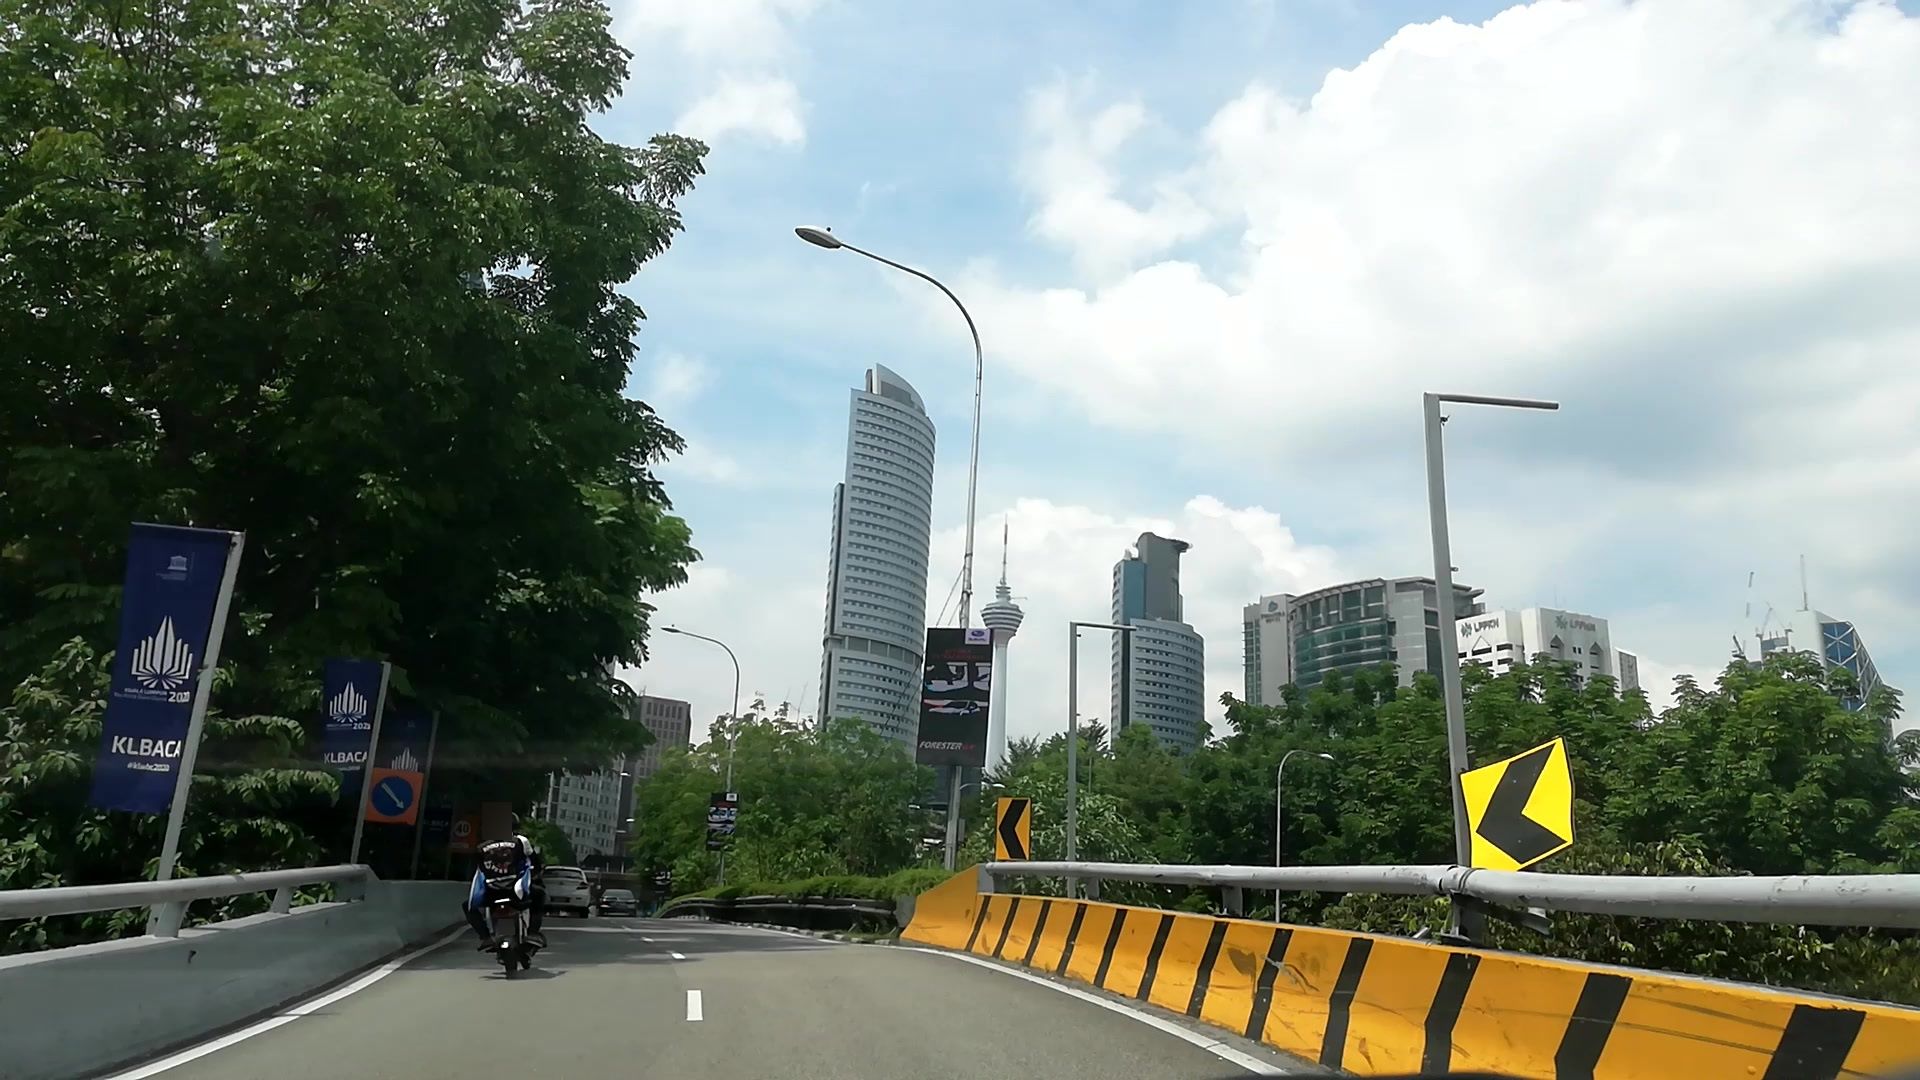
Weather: cloudy
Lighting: day
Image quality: good
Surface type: driving surface
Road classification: trunk_link, secondary
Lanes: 3, 2, 4
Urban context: urban centre
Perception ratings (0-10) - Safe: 4.79, Lively: 8.33, Beautiful: 6.1, Boring: 5.13, Depressing: 5.42, Wealthy: 7.01